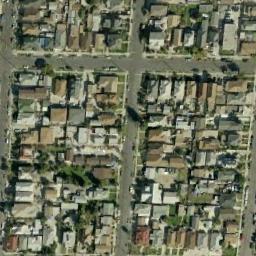
Label: residential